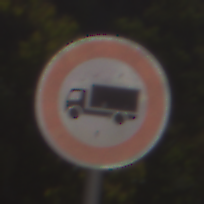
Verkehrszeichen: VerbotFuerKraftfahrzeugeUeberDreiKommaFuenfTonnen
Umgebung: Outdoor, Nature
Tageszeit: MorningAfternoon
Wetter: Clear
Licht: Natural
Jahreszeit: NotSpecified
Kontrast: HighContrast